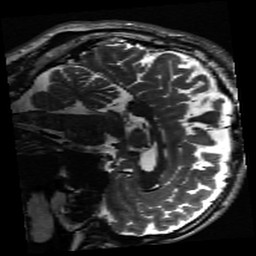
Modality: inplaneT2
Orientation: sagittal